Field crop: maize
Growth stage: 1
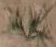
Species: salsola